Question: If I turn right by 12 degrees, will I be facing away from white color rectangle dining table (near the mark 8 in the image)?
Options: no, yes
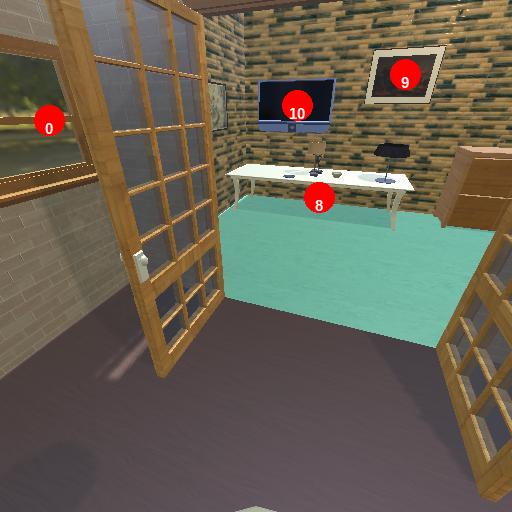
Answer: no